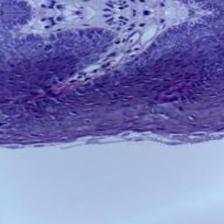
Diagnosis: Normal